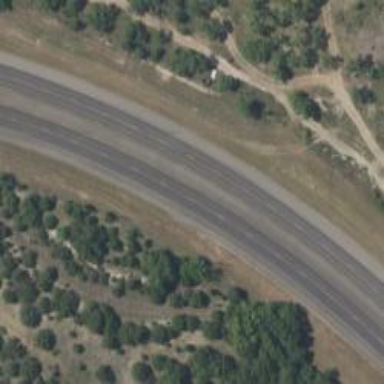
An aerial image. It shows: Primary road with asphalt surface.